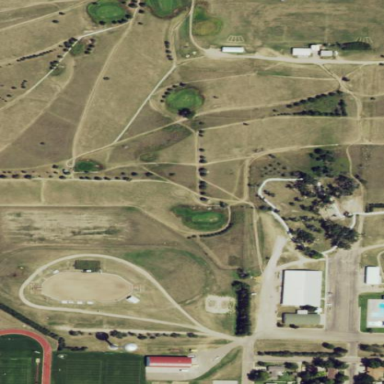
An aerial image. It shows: Golf course surrounded by greenery.